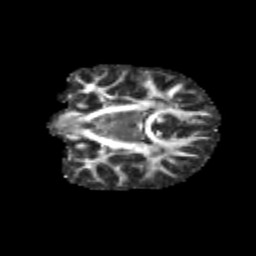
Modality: FA
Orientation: coronal
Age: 10
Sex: female
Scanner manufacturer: siemens
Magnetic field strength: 3 T
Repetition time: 3.8 s
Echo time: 0.07 s